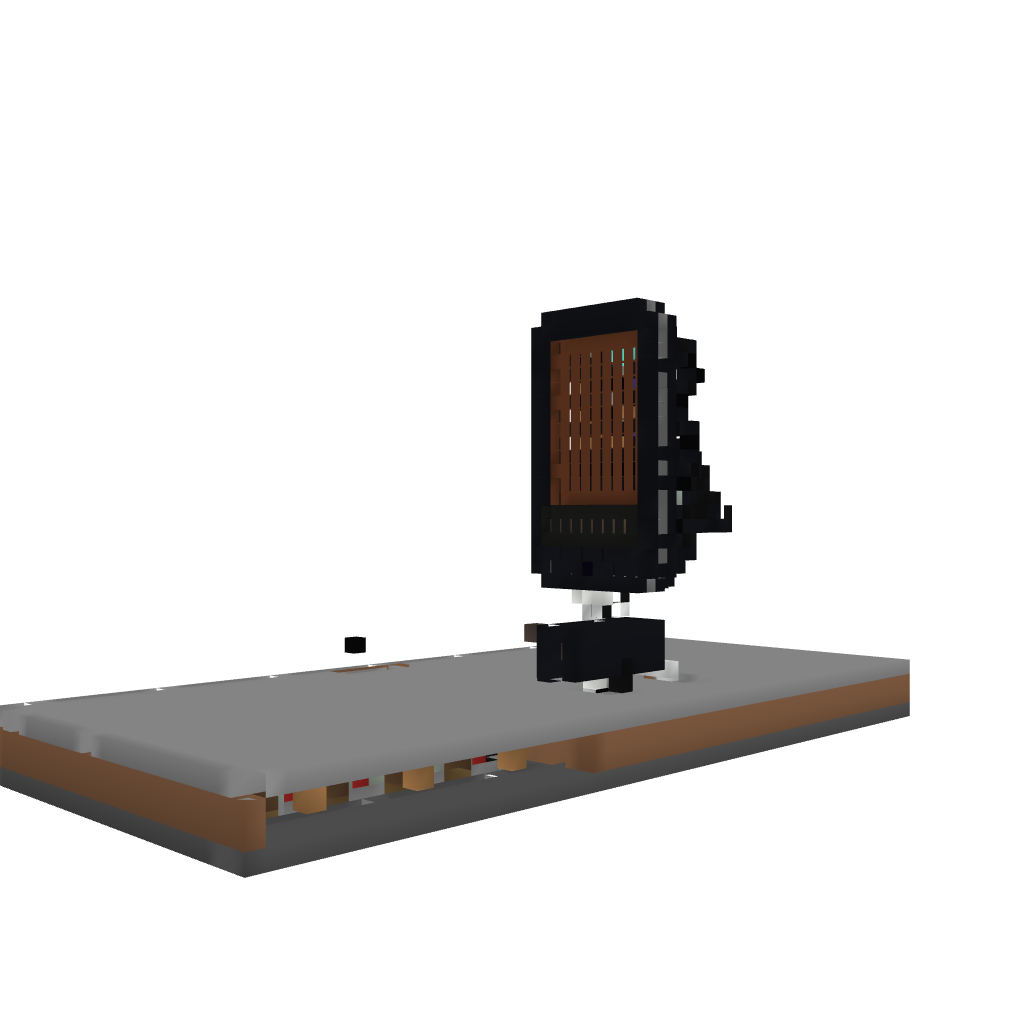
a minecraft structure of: Mphone